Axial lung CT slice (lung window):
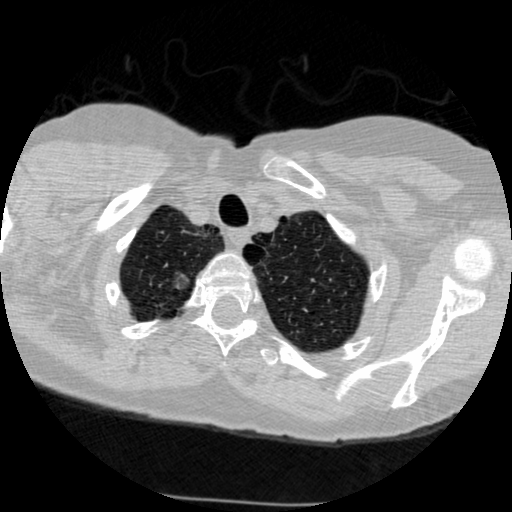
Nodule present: no